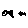
Label: fish